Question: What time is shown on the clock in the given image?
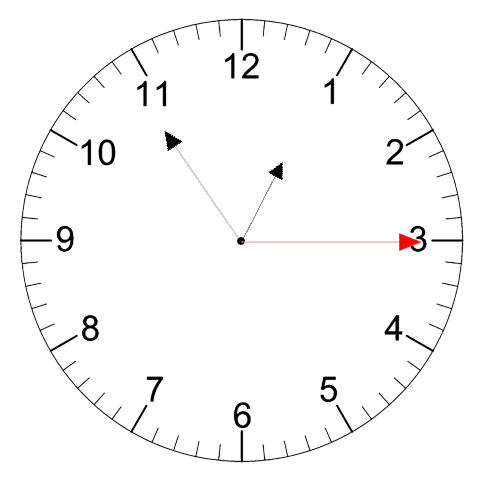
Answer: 12:54:15